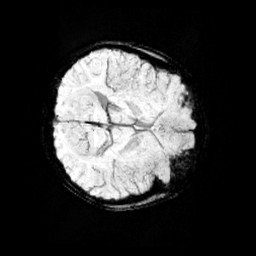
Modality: minIP
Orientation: axial
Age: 10
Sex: female
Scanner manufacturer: siemens
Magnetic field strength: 3 T
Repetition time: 0.027 s
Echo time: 0.02 s